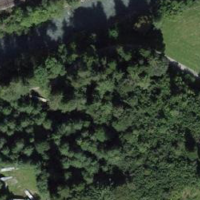
EUNIS habitat code: 43
Species observed at this site:
Vaccinium myrtillus
Mercurialis perennis
Tussilago farfara